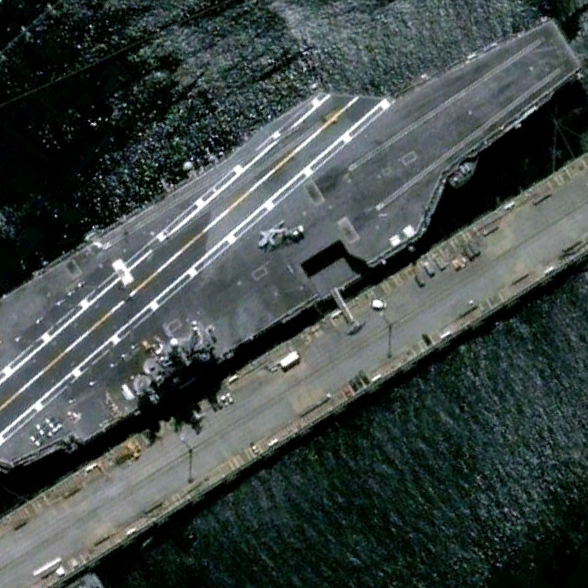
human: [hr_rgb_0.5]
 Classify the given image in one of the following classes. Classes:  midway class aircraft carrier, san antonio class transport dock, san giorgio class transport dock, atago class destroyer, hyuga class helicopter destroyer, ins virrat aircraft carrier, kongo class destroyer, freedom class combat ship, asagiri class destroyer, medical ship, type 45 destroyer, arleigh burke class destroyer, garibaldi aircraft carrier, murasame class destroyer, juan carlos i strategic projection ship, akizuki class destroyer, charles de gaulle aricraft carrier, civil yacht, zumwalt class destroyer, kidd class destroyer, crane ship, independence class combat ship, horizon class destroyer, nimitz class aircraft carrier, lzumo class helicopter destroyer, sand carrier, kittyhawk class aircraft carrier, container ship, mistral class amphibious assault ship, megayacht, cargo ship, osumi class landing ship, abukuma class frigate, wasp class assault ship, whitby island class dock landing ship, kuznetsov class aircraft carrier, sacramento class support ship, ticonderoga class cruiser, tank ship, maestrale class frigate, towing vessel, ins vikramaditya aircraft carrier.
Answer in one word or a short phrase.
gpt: Nimitz class aircraft carrier